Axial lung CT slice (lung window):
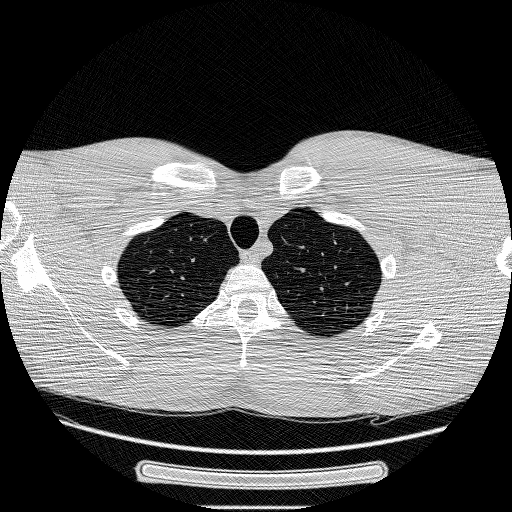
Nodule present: no